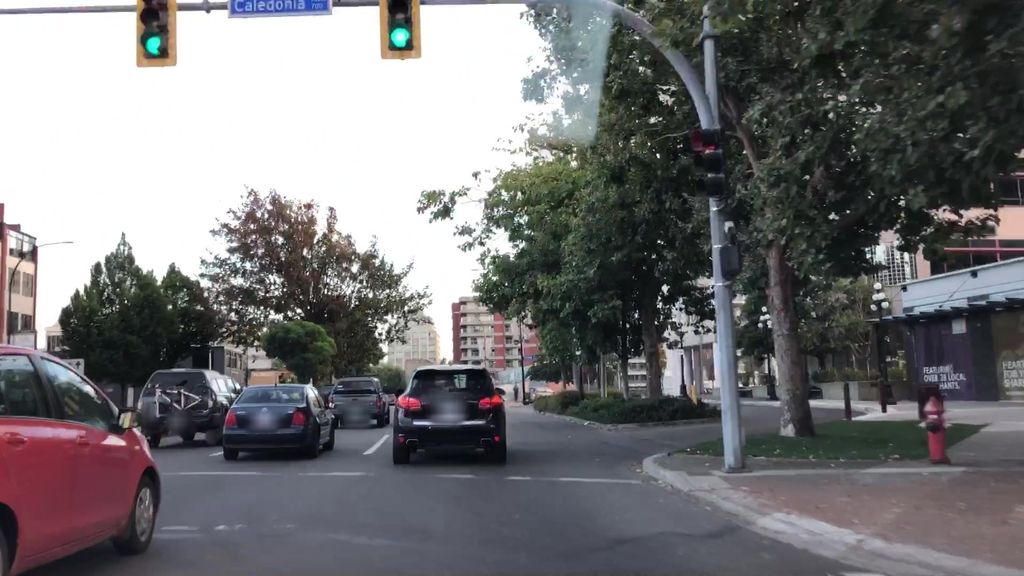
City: victoria